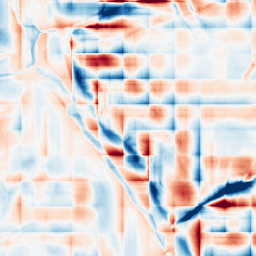
Category: wavelet
Decomposition family: wavelet_dwt
Decomposition parameters: wavelet: db2
level: 5
Upsampling method: bspline
Upsampling parameters: scale: 8
Upsampling scale: 8